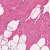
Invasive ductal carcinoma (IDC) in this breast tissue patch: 0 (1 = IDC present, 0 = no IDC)